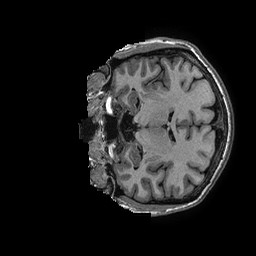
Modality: T1w
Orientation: coronal
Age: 46
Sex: female
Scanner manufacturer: ge
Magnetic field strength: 3 T
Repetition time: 0.006952 s
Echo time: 0.00292 s